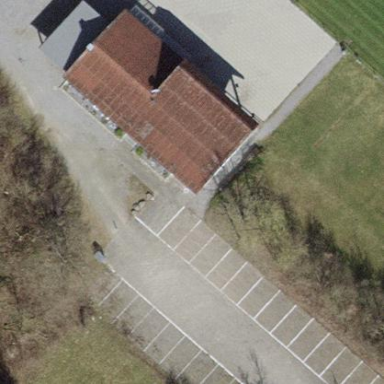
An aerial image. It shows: Grandstand building.